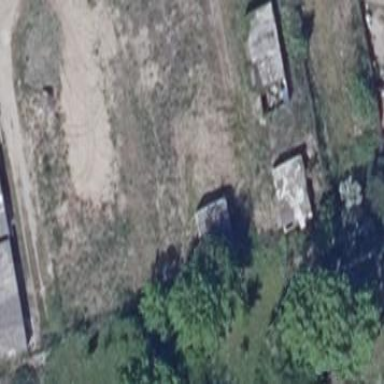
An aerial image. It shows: Group of garages.